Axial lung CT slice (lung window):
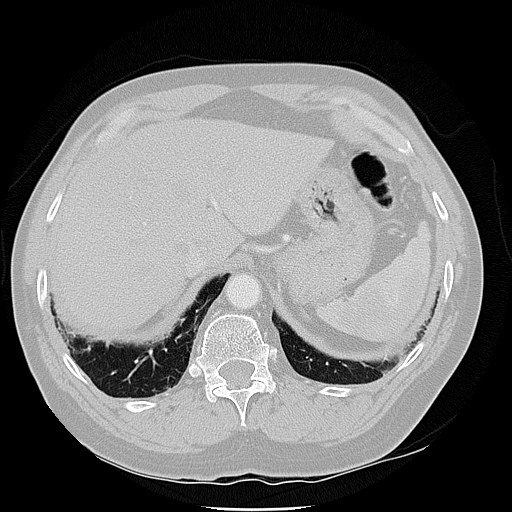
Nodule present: no